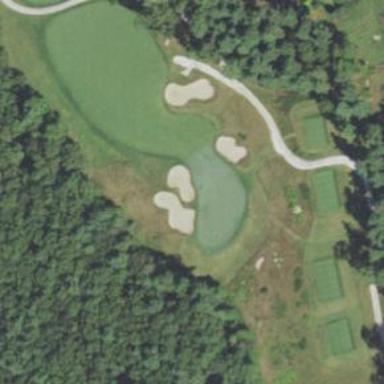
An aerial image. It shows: View of golf hole.